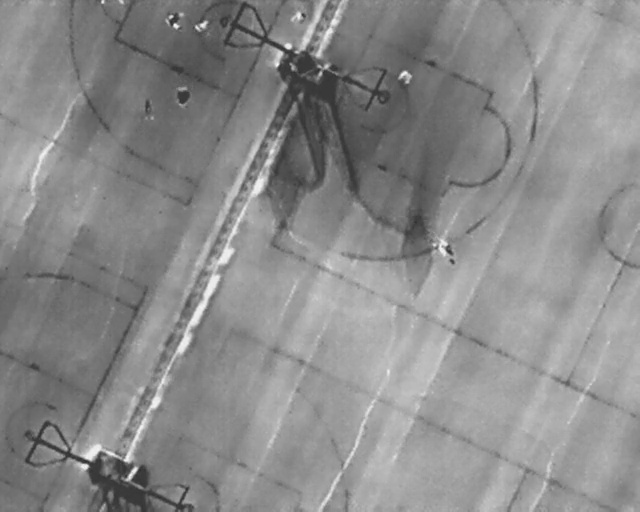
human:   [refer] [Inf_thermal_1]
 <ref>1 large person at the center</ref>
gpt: <box>[[67, 45, 71, 48, 2]]</box>

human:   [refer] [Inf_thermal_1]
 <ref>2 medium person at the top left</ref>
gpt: <box>[[25, 2, 28, 5, 2], [20, 20, 25, 22, 2]]</box>

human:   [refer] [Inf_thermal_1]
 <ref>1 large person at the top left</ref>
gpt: <box>[[26, 17, 30, 20, 2]]</box>

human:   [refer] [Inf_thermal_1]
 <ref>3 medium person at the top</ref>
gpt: <box>[[30, 3, 32, 6, 2], [61, 13, 64, 16, 2], [45, 1, 47, 4, 2]]</box>